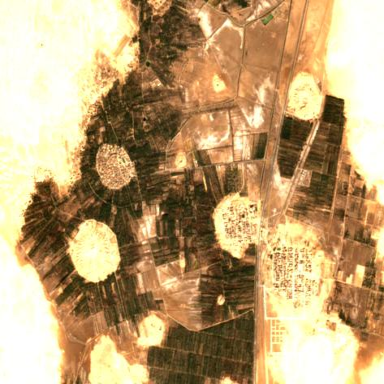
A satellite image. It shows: Orchard filled with date palms.